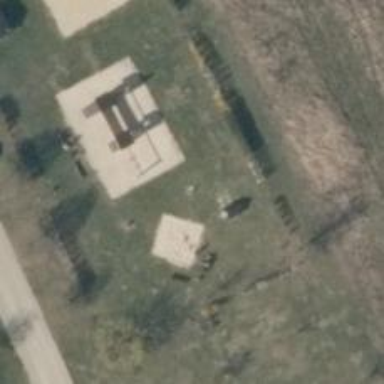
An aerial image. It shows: Playground featuring springy equipment.